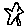
Label: star